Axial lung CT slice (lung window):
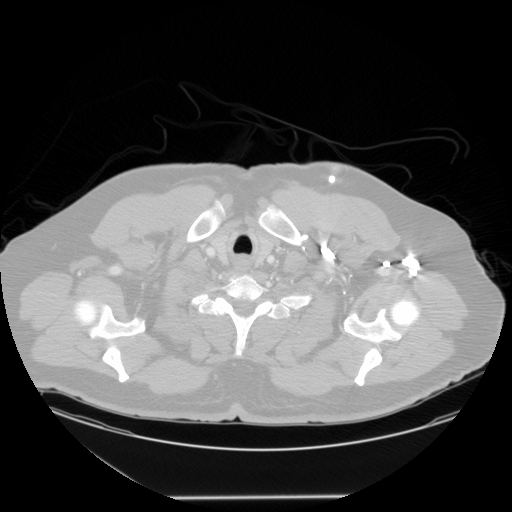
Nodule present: no